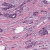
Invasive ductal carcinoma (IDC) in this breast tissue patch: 1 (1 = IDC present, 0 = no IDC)